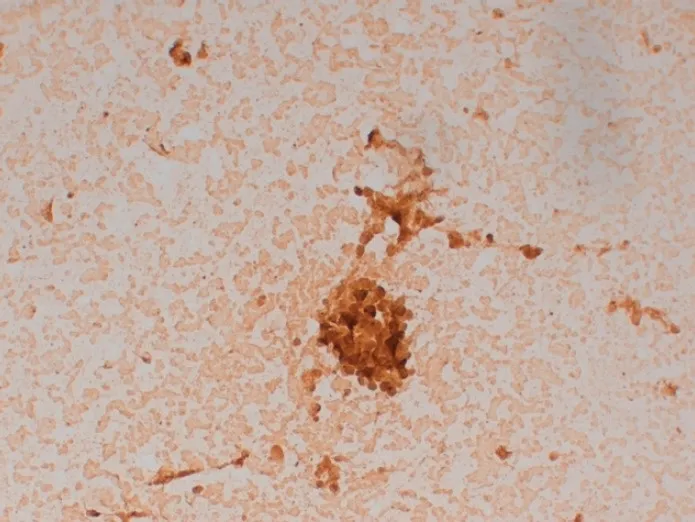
Lung wedge resection of patient #2 showing positive staining for PSA. Original magnification x200.
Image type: pathology (immunostaining)